Brain MRI, t2w sequence, axial 2D slice.
Patient: age 29, sex F, weight 95 kg, height 1.95 m
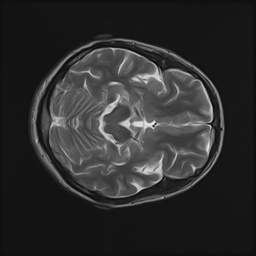